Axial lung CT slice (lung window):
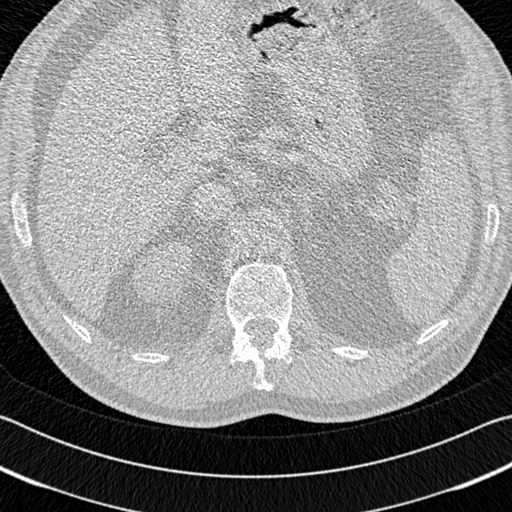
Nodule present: no